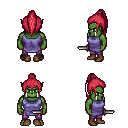
a pixel art fantasy rpg character, male body template, orc, green skin, chain tabard jacket, magenta pants, ruby red long topknot hairstyle, brown shoes, dagger, four views (front, back, left, right), 2x2 character sprite sheet, small pixel art, hard edges, no anti-aliasing